Question: I'm trying to make buttons and divs with diagonal sides. When I make a medium sized box (300px x 200px) it kinda works (I used :after and a rotated div), but for smaller elements like the menu and buttons it doesn't align properly. I've been stuck on this for a few hours, and don't know how to properly make them. I've also tried suggestions and examples on here and Google, but couldn't fit them to my case. If it is possible I would like to use an ul for the menu part.
Here is a image of what I want to achieve:

This is what I got so far: <URL>. It is not working properly, but you get the idea of what I was trying to do.
'''
.box .box-top:after {
position: absolute;
height: 150%;
width: 100%;
z-index: 90;
content: " ";
-webkit-transform: rotate(1deg);
-moz-transform: rotate(1deg);
-o-transform: rotate(1deg);
-ms-transform: rotate(1deg);
transform: rotate(1deg);
transform-origin: 15% 0;
-webkit-transform-origin: 15% 0;
-ms-transform-origin: 15% 0%;
left: 0px;
top: 0px;
background: #fff;
}
'''
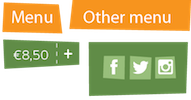
Answer: Even though it's been since you asked this, here's my 2C/.
I think what you're looking for is <URL> on the parent element. If an image is worth a thousand words, then a live snippet is worth a thousand explanations:
'''
#awesome-container {
-webkit-perspective: 50em;
-moz-perspective: 50em;
perspective: 50em;
-webkit-perspective-origin: 40% 40%;
-moz-perspective-origin: 40% 40%;
perspective-origin: 40% 40%;
}
#awesome-child {
-webkit-transform: rotateX(20deg) rotateY(0deg);
-moz-transform: rotateX(20deg) rotateY(0deg);
transform: rotateX(20deg) rotateY(0deg);
-webkit-transform-origin: 0 0;
-moz-transform-origin: 0 0;
-ms-transform-origin: 0 0;
-o-transform-origin: 0 0;
transform-origin: 0 0;
/* unrelated */
height: 200px;
width: 70%;
margin: auto;
display: flex;
align-items: center;
justify-content: center;
color: #fff;
background-color: #34495e;
font-family: sans-serif;
}
'''
'''
<div id="awesome-container">
<div id="awesome-child"> BADOOP </div>
</div>
'''
This example already includes enough vendor prefixes for a lifetime supply of unsupported browsers (check the <URL>.
I'd recommend you poke around with the 'transform', 'perspective' and 'perspective-origin' values to achieve your desired style.
Hopefully it's still relevant to you! ()